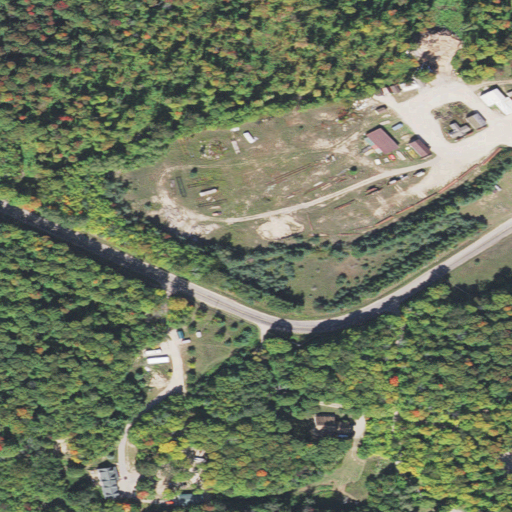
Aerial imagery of mountain in Michigan named Gray Hill containing deciduous forest, grassland, open development, low intensity development, pasture, medium intensity development, mixed forest, and high intensity development